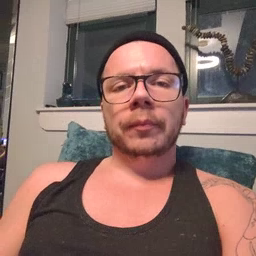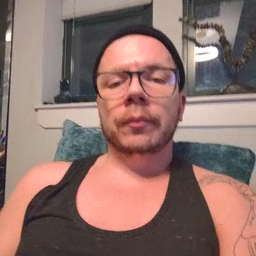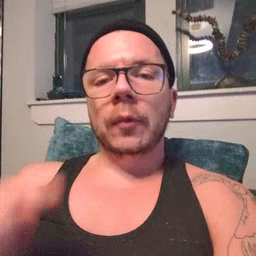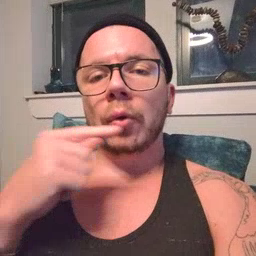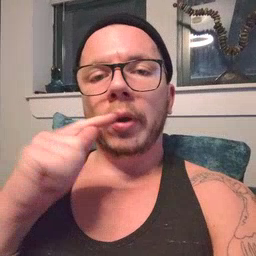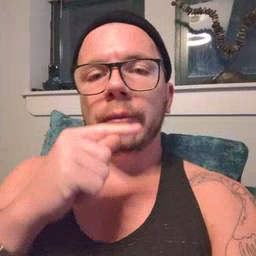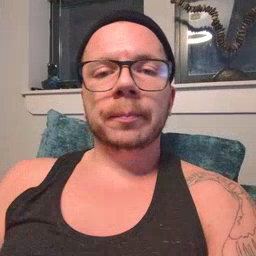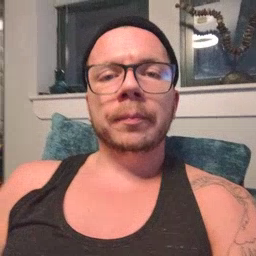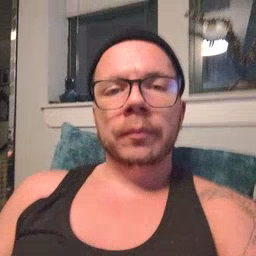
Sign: toothbrush